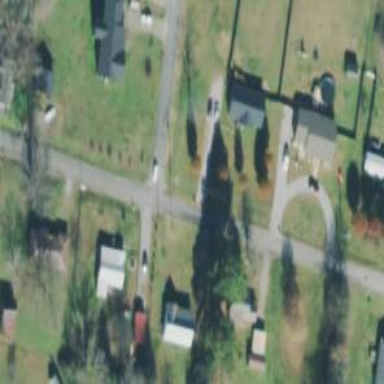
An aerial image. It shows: Residential road.